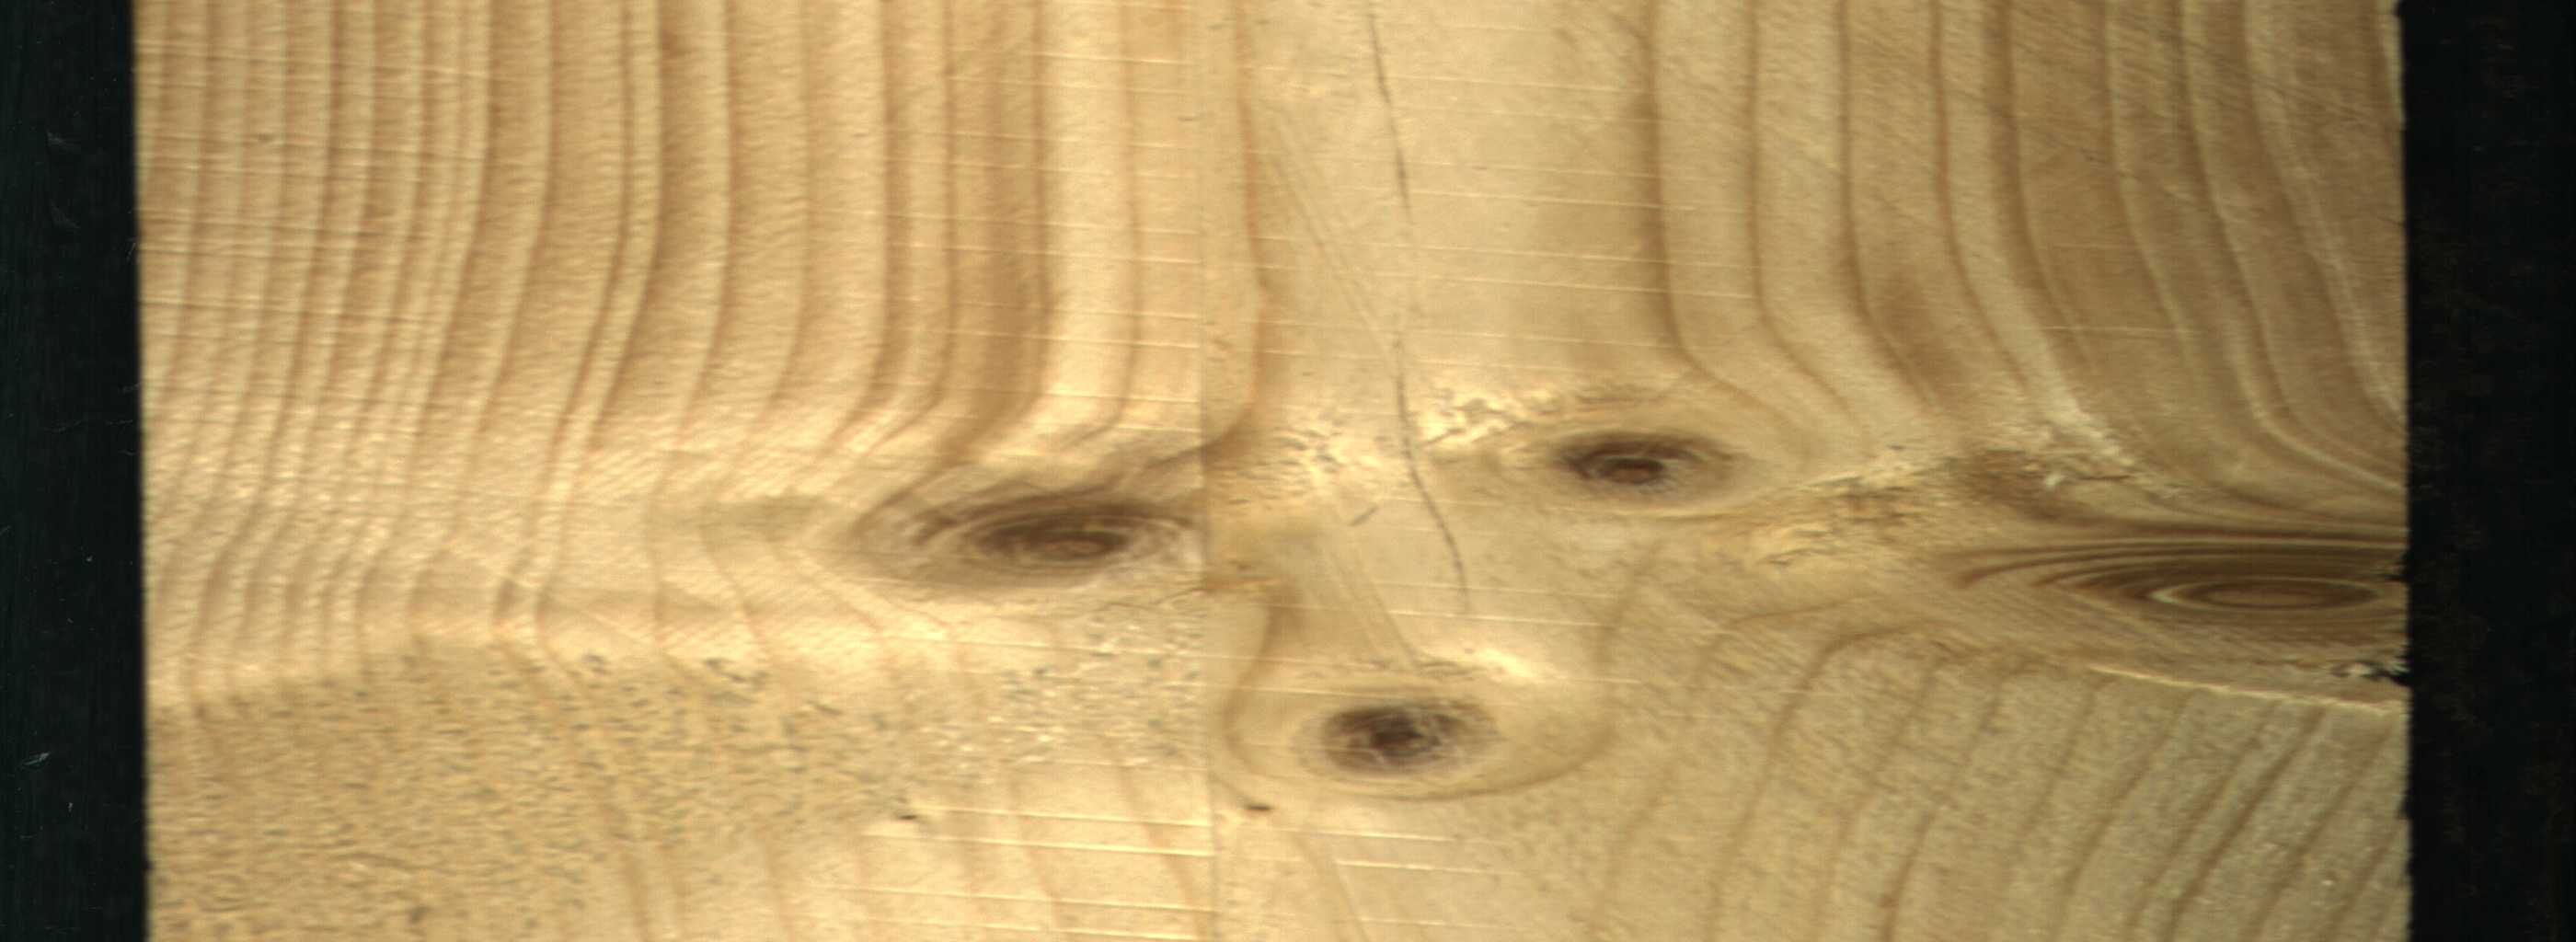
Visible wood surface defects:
Live_Knot
Live_Knot
Live_Knot
Live_Knot